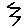
Label: zigzag